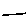
Label: line